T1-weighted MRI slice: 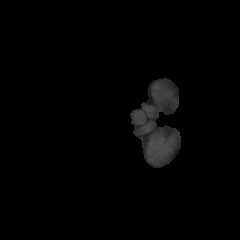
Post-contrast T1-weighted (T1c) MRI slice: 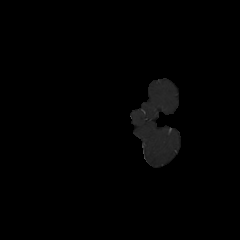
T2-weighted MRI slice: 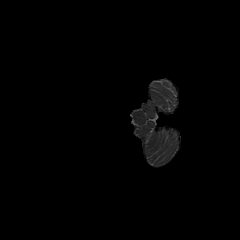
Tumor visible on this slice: no